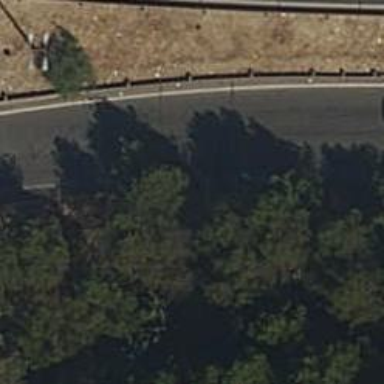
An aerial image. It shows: Guard rail.